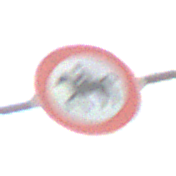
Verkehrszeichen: VerbotReiter
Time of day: MorningAfternoon
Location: Outdoor (Nature)
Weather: PartlyCloudy
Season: Autumn
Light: Natural